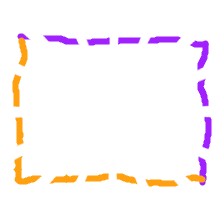
Shape: rectangle